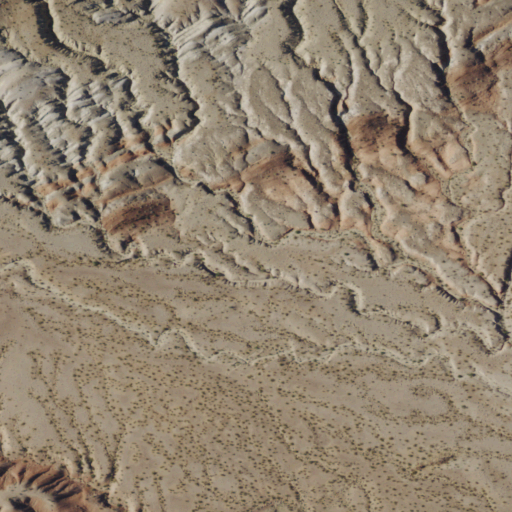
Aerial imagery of valley in Nevada named Pinto Valley containing shrub and grassland